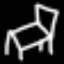
Label: chair